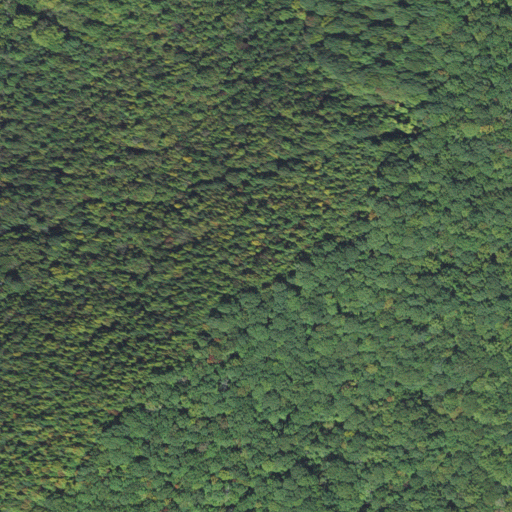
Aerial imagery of ridge(s) in North Carolina named Chestnut Ridge containing deciduous forest and mixed forest